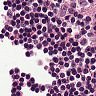
Metastatic tissue present: no